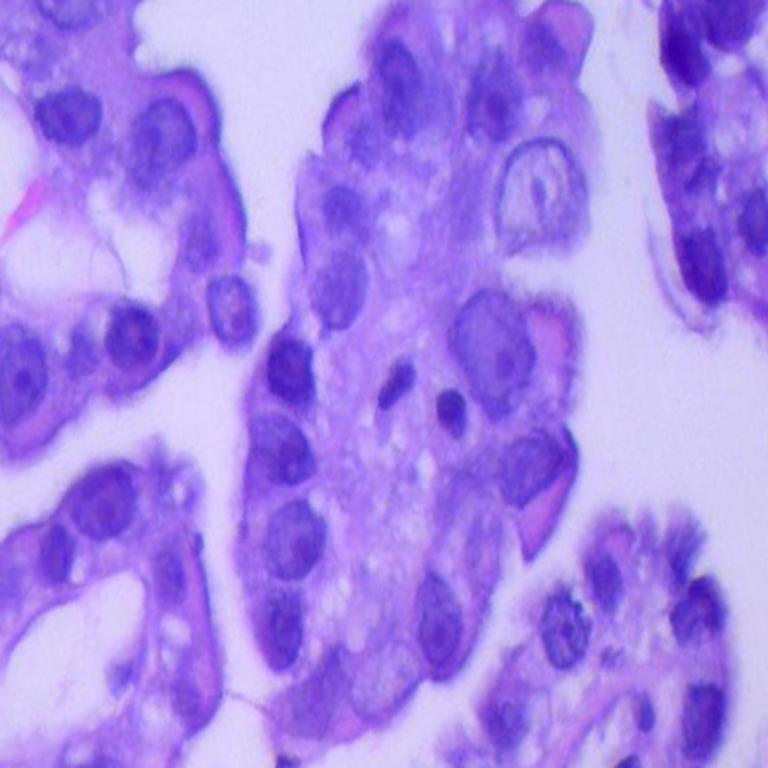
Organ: lung
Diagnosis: adenocarcinomas